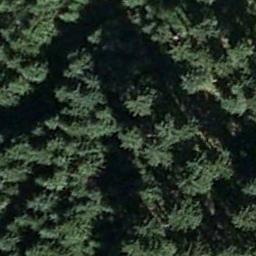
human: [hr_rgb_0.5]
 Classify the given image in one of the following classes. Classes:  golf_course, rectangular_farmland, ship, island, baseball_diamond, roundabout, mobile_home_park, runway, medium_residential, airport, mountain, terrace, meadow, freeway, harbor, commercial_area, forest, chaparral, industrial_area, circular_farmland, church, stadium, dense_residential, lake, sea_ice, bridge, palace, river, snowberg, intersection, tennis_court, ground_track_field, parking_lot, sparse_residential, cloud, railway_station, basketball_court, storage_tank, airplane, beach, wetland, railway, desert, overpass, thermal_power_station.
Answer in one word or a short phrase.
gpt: forest